Field crop: maize
Growth stage: 2
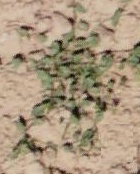
Species: convolvulus